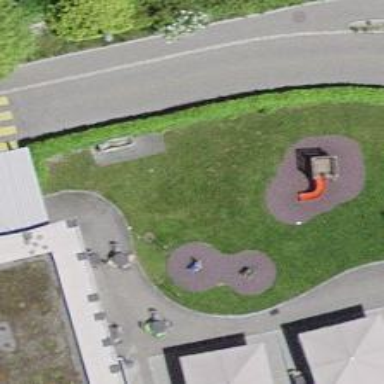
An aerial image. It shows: Playground with slide.